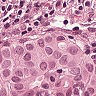
Metastatic tissue present: yes